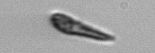
Label: Euglena